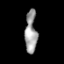
Tissue: prostate
Cell type: T cells
Senescence score: 0.7348
Nuclear area (px): 486
Mean DAPI intensity: 158.502